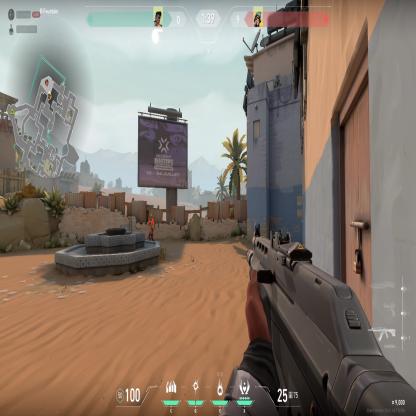
Label: enemy